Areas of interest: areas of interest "Yasheng Golf Practice Club"
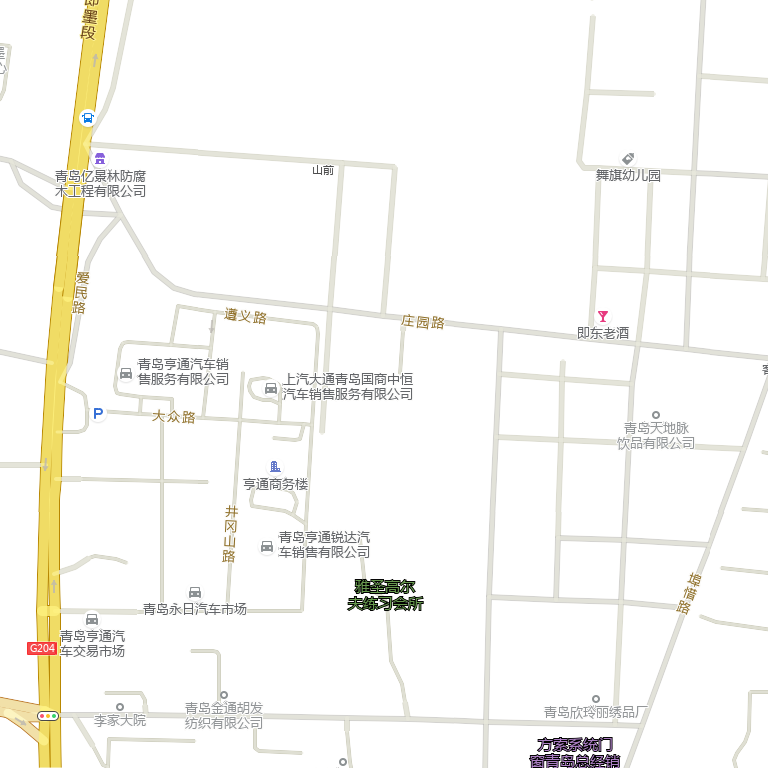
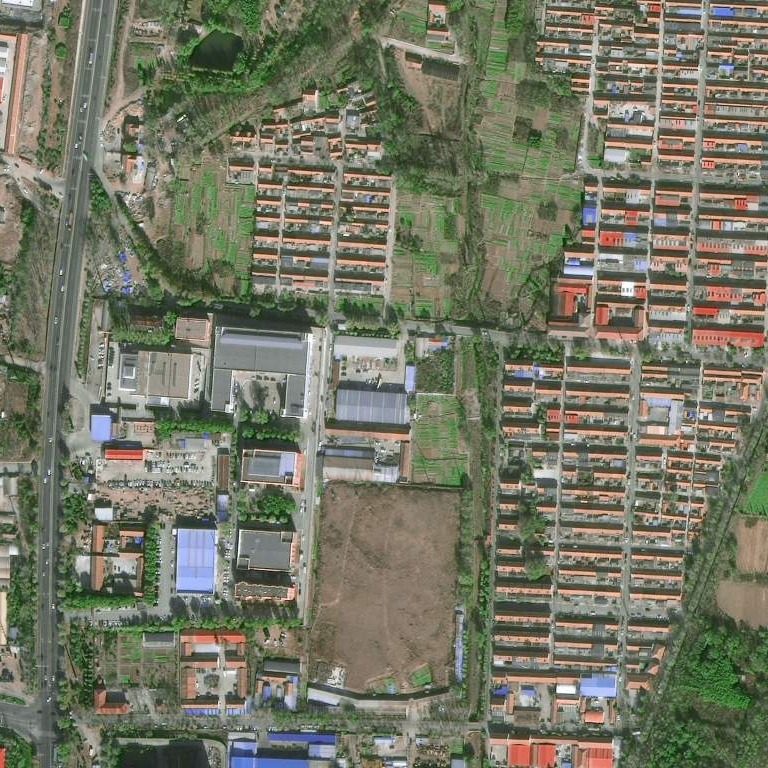